Question: I have many packages that are using the package configuration with the following way:
- Packages have the XML configuration file that has only one proporty defined. The ConnectionString of the SQL Server connection that holds the configuration table for the rest of the properties
-A SQL Server package configuration for each connection manager in the package.
-Finally i have an SQL Server configuration for the properties that are specific to this package.
I attach a pic of what i mean:
Yellow is the XML config with the connectionstring, Blue the connectionamangers and purple the package specific.

So with this setup i can:
- Change the xml file location and just point all the setup in another sql server or another database.- Or create different configuration filters in the same config table and try to go into the package and change the filter.
What are my options? Just go in .dtsx with notepad and chage what i want BEFORE i open the package or before i deploy?
-I dont want to use EncryptSensitiveWithPassword, so:
When i go to package configuration and try to change the ConfoigurationFilter to point to another setting then i am getting to the screen to select the property (connectionstring) and when i finish the DATABASE record for the setting is cleared from the Password= that i have put previously.
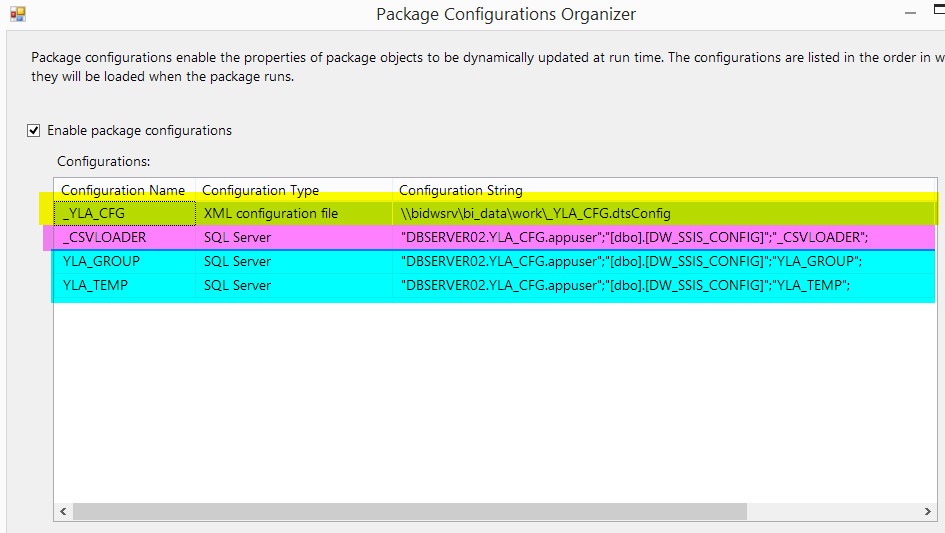
Answer: The recommended way for setting this up would be to store the file location of the dtsconfig file in an environment variable. Then change the dtsconfig to use the environment variable rather than a hardcoded location.
So the nuances of that scenario are this:
- - -
The idea is that your dev machine points to a dev instance. Then as you migrate the packages to new environments - QA, Prod, each server has it's own environment variable pointing to its respective dtsconfig file.
As a side note, a similar pattern which avoids the password obliteration would be to add a sql connection manager which points to the server which will load the rest of the configurations. Then set the connection string of this connection manager with an environment variable. The advantage is that you don't have to go copying config files around. This works best with integrated security so you are not storing credentials in an environment config. If you want to be more cryptic about it, you could use a registry entry.